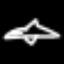
Label: airplane